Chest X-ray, PA view. Patient: 48 years old, sex M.
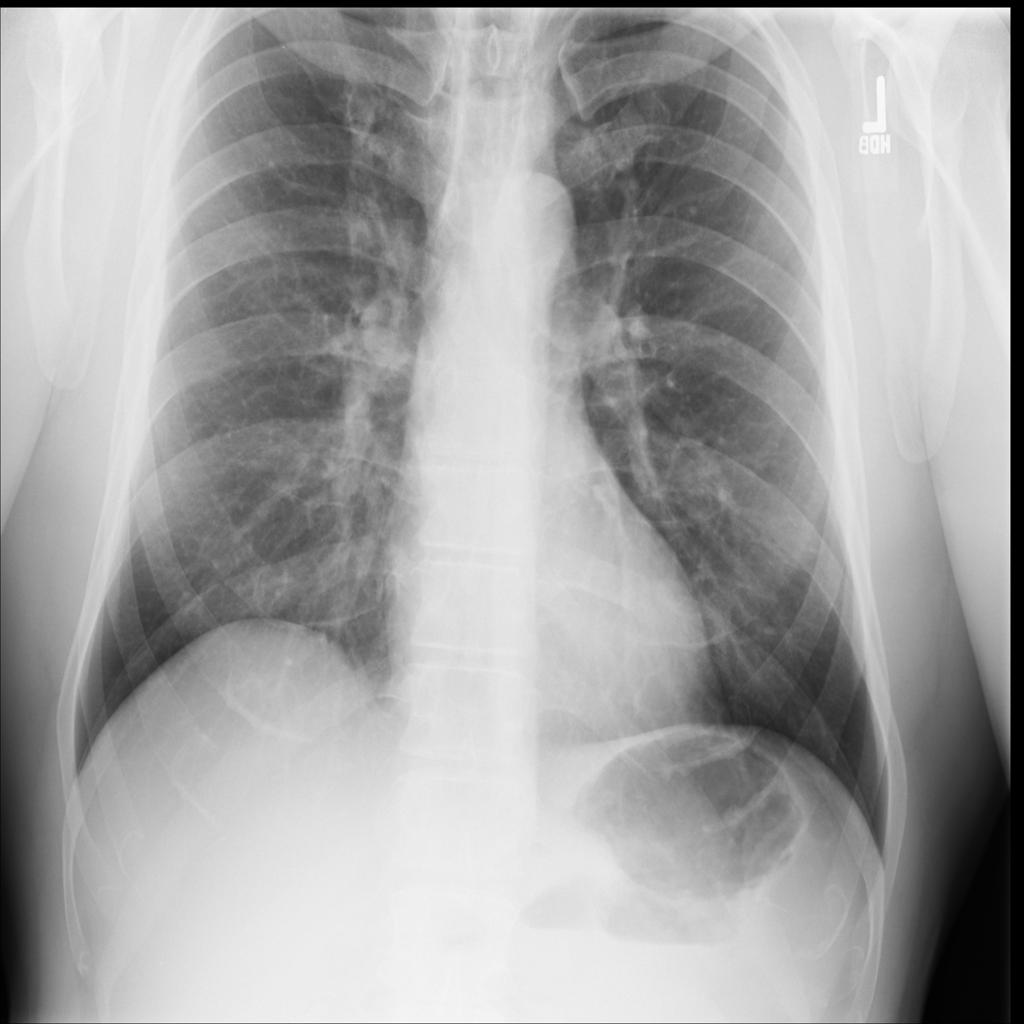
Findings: No Finding